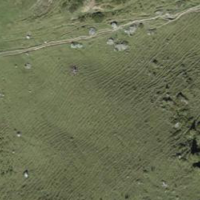
EUNIS habitat code: 23
Species observed at this site:
Campanula barbata